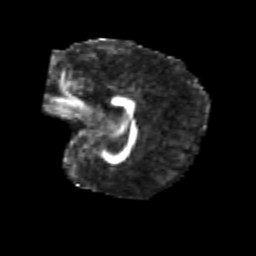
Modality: FA
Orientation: sagittal
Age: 6
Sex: female
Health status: healthy